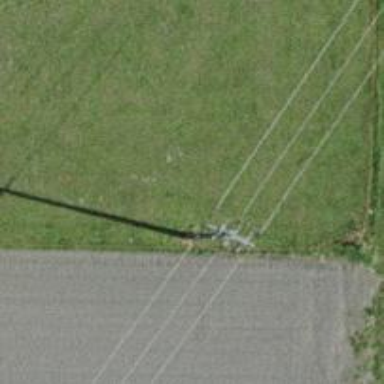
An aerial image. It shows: Power line is depicted.